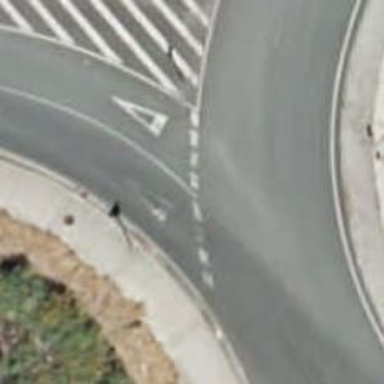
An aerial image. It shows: Road with "give way" sign.